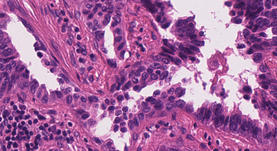
Tumor epithelial tissue: yes
Tumor-associated stroma tissue: yes
Normal tissue: no